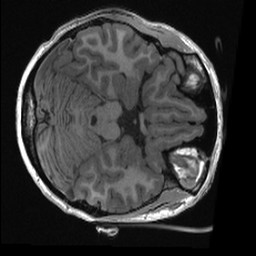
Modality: T1w
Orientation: axial
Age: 23
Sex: female